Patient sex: F
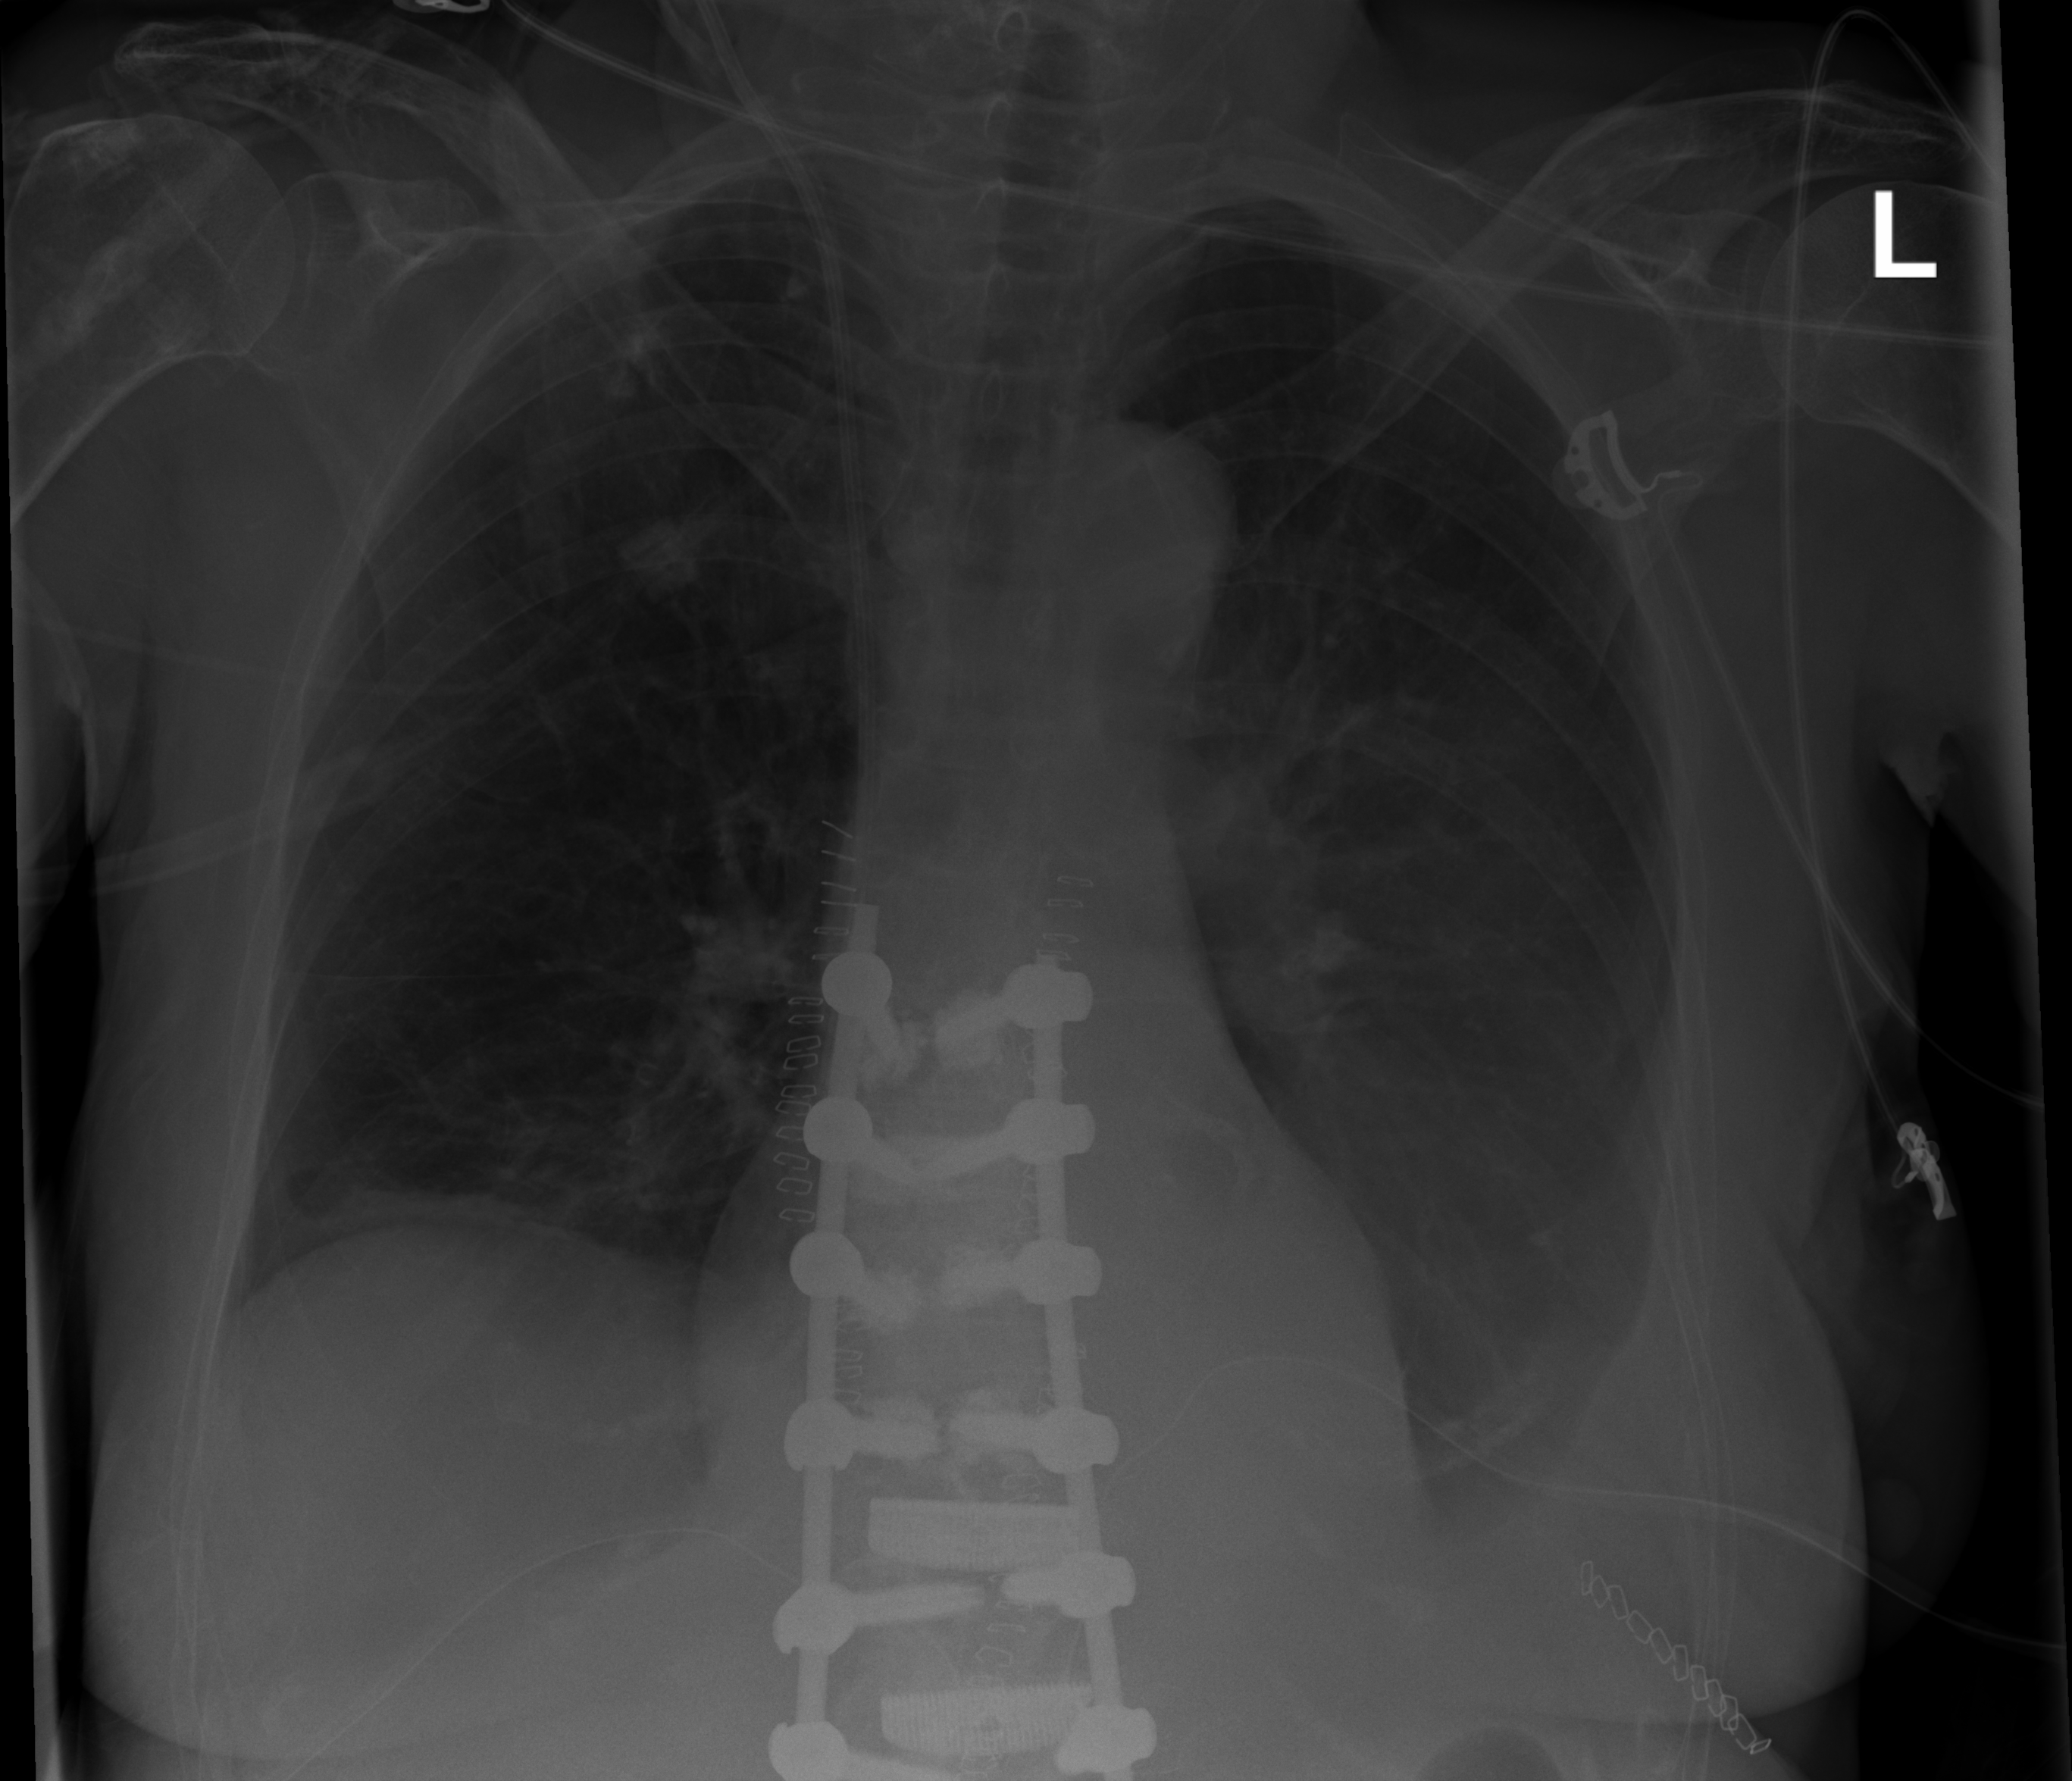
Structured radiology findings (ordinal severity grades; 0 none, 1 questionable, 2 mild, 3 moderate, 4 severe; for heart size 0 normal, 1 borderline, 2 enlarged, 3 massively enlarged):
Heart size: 0
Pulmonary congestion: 0
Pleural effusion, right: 0
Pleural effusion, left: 2
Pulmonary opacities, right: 0
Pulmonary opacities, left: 0
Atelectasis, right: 2
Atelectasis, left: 2